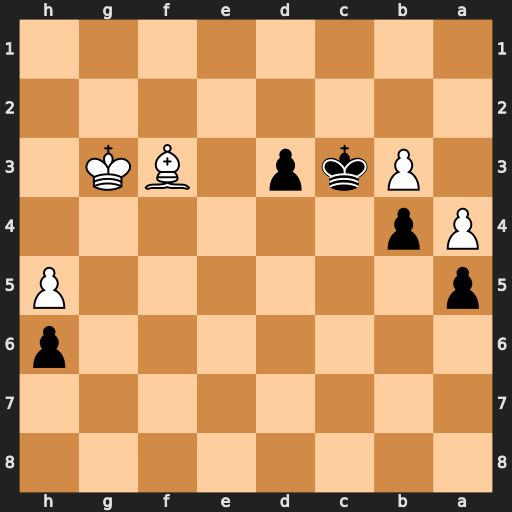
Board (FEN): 8/8/7p/p6P/Pp6/1Pkp1BK1/8/8
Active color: b
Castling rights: -
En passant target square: -
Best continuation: Kxb3 Kf4 Kc2 Be4 Kd2